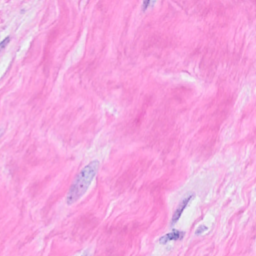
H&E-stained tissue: Breast